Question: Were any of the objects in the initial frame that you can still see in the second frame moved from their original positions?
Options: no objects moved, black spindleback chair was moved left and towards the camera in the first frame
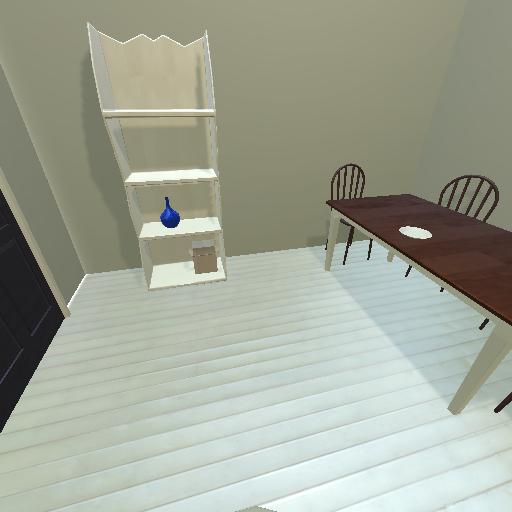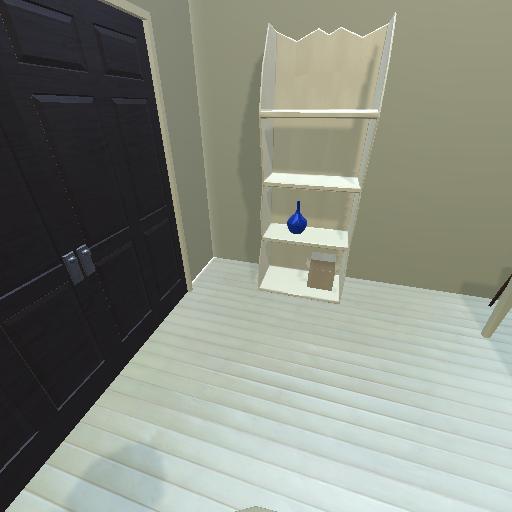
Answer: no objects moved